Field crop: tomato
Growth stage: 1
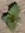
Species: solanum